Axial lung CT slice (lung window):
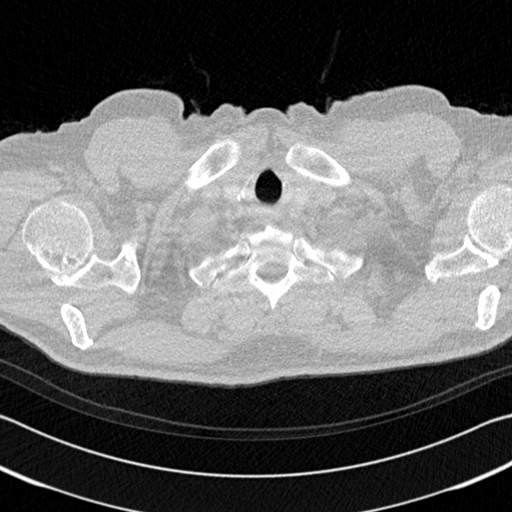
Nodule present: no